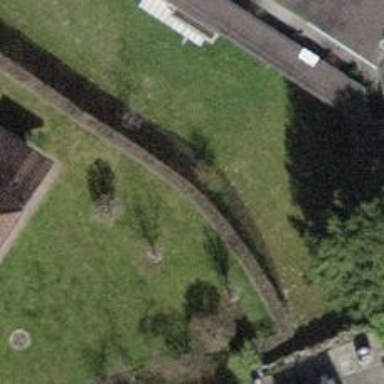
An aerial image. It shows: Hedge barrier.